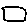
Label: square